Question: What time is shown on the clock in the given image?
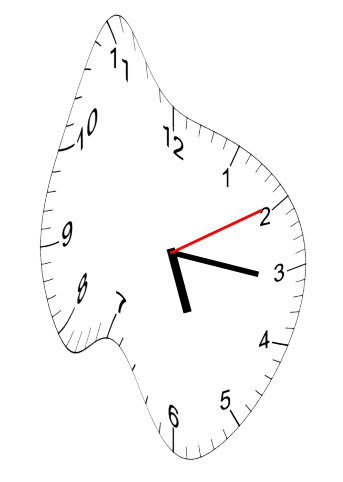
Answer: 05:16:10